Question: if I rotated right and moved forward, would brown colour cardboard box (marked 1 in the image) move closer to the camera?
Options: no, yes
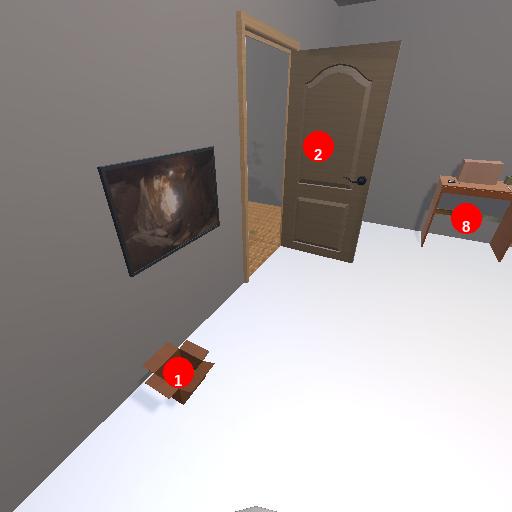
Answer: no